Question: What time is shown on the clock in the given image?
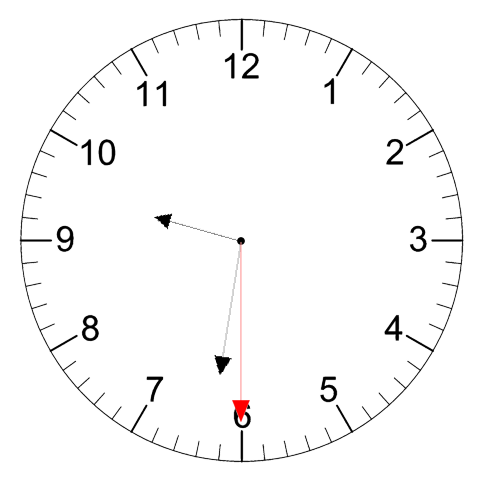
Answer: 09:31:30